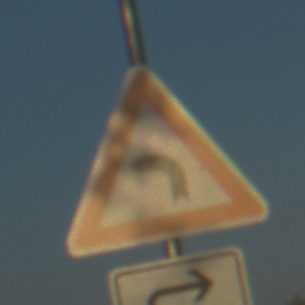
Verkehrszeichen: KurveLinks
Zusatzzeichen unten: RichtungsangabeDurchPfeile5
Umgebung: Outdoor, Beach
Tageszeit: SunriseSunset
Wetter: Clear
Licht: Natural
Jahreszeit: NotSpecified
Kontrast: HighContrast